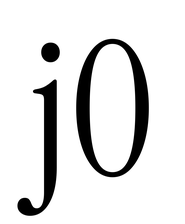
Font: InstrumentSerif-Regular